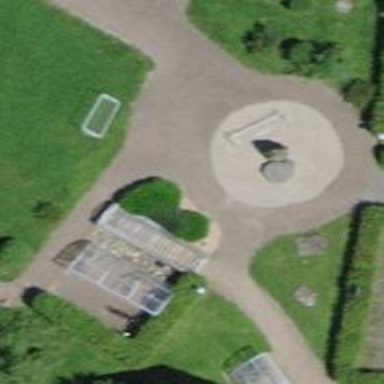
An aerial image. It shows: Path made of paving stones.